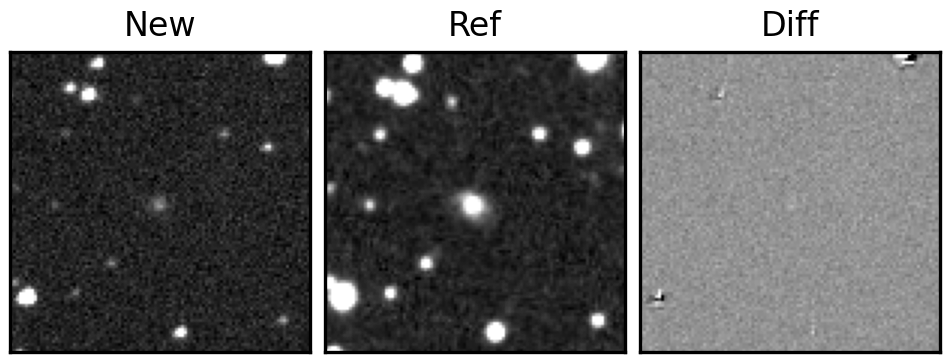
Label: real